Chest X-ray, PA view. Patient: 49 years old, sex M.
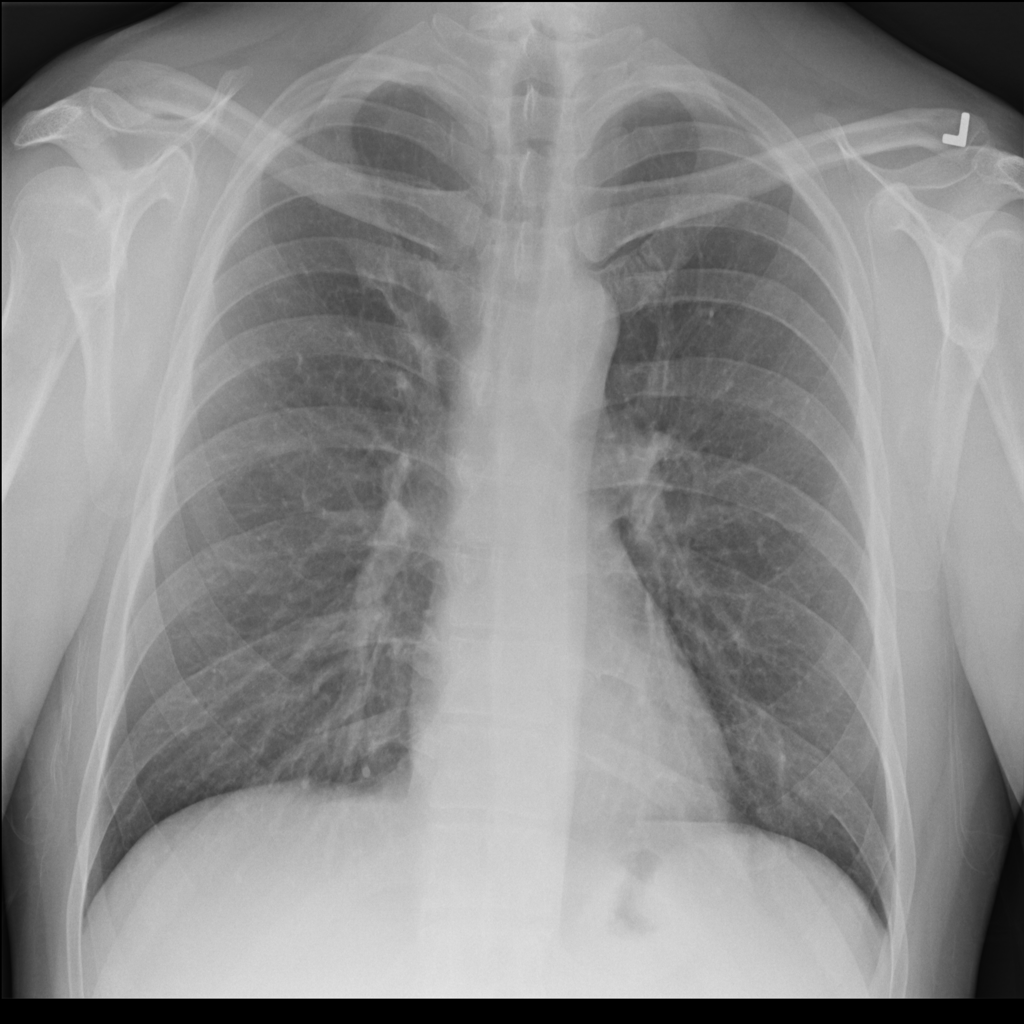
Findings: No Finding